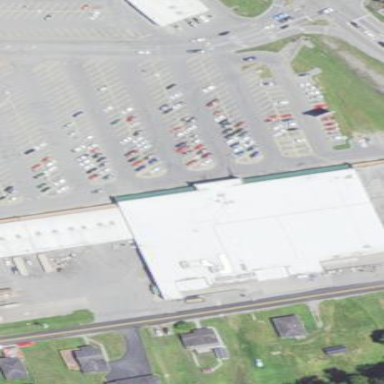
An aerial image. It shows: Building that houses supermarket.